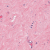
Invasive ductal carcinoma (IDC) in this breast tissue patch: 0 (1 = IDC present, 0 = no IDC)